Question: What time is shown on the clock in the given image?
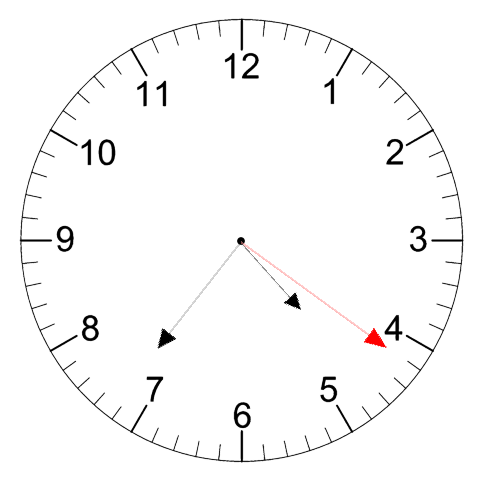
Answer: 04:36:21